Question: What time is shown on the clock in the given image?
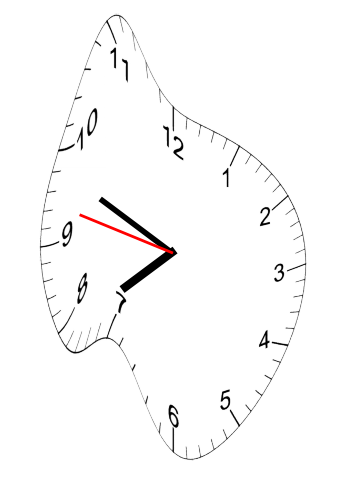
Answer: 07:48:47